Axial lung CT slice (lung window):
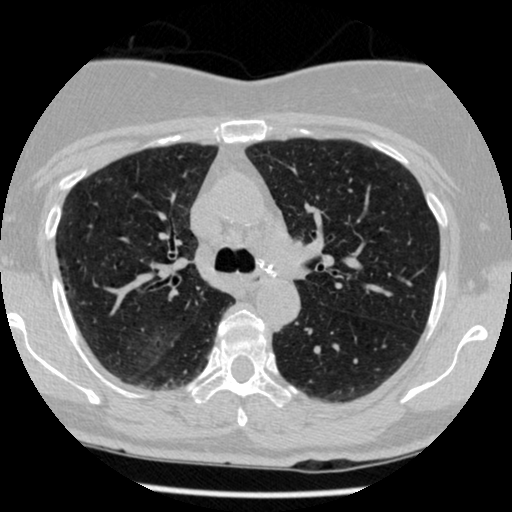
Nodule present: no